Interaction volume radius: 5 \u00c5
Interaction volume height: 40 \u00c5
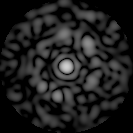
Disorder parameter: 0.7188